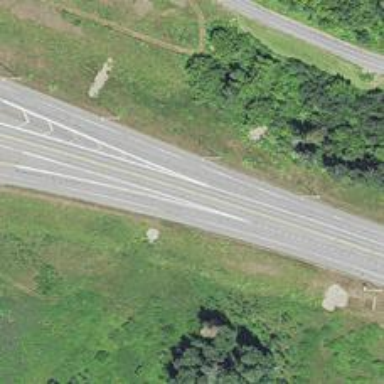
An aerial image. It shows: Trunk link road with asphalt surface.